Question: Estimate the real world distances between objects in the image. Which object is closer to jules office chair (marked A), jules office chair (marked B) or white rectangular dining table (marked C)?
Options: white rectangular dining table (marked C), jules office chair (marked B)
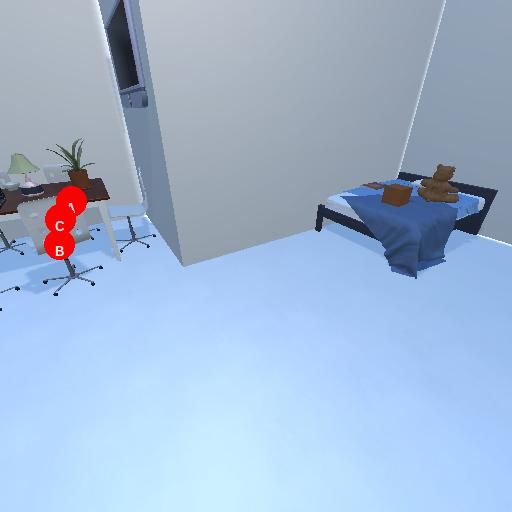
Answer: white rectangular dining table (marked C)